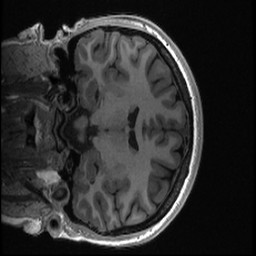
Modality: T1w
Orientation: coronal
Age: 21
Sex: female